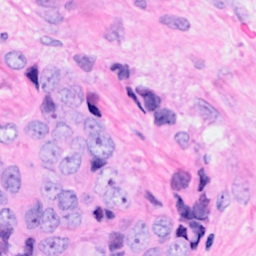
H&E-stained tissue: Breast